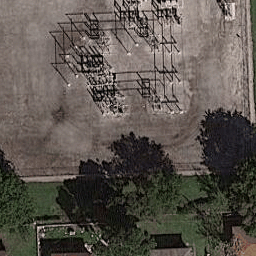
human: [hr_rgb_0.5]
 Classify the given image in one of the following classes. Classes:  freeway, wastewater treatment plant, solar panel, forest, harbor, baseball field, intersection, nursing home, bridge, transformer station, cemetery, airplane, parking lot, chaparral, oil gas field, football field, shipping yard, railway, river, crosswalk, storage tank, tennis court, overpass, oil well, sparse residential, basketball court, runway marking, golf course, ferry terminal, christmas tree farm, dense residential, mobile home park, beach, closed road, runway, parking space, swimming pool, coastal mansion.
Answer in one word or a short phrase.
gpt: transformer station